Question: I want to know if it is possible to synchronize xticks with xticklabels, in this way:
'''
x = [0,1,2,3,4,5,6,7,8,9,10,11,12,13,14,15,16,17,18,19,20]
XLabels = ['A','B','C','D','E','F','G','H','I','J','K','L','M','N','O','P','Q','R','S','T','U']
'''
Now on screen 0 5 10 15 20, but on second subplot, there is A B C D E.
I want to see: A F K P U.
'''
import matplotlib.pyplot as plt
from matplotlib.ticker import ScalarFormatter, FormatStrFormatter, MultipleLocator # format X scale
import numpy as np
x=[0,1,2,3,4,5,6,7,8,9,10,11,12,13,14,15,16,17,18,19,20]
fig = plt.figure()
ax1 = fig.add_subplot(2,1,1)
ax1.plot((np.arange(min(x), max(x)+1, 1.0)), 'b-')
ax2 = fig.add_subplot(2,1,2) # , sharex=ax1)
ax2.plot((np.arange(min(x), max(x)+1, 1.0)), 'r-')
#plt.setp(ax1.get_xticklabels(), visible=False)
ax2.xaxis.set_major_formatter(FormatStrFormatter('%0d'))
ax2.set_xticklabels(['A','B','C','D','E','F','G','H','I','J','K','L','M','N','O','P','Q','R','S','T','U'], fontsize=12)
plt.show()
'''

How can synchronize, so that I have A F K P U corresponding with 0 5 10 15 20 ?
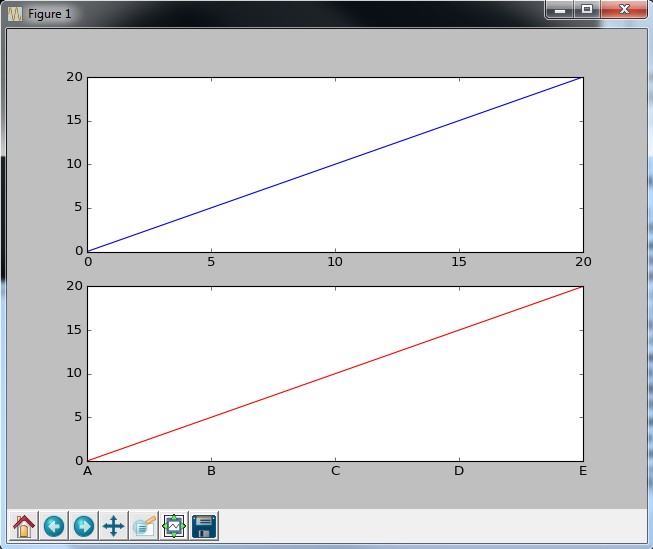
Answer: The easiest option is to set the ticks and ticklabels manually. E.g. if you want to tick every 'N'th integer, you can choose a subset of the lists ('[::N]') to set the ticks and labels to.
'''
import matplotlib.pyplot as plt
import numpy as np
x = [0,1,2,3,4,5,6,7,8,9,10,11,12,13,14,15,16,17,18,19,20]
XLabels = ['A','B','C','D','E','F','G','H','I','J','K','L','M','N','O','P','Q',
'R','S','T','U']
N = 5
fig = plt.figure()
ax1 = fig.add_subplot(2,1,1)
ax1.plot((np.arange(min(x), max(x)+1, 1.0)), 'b-')
ax1.set_xticks(x[::N])
ax2 = fig.add_subplot(2,1,2) # , sharex=ax1)
ax2.plot((np.arange(min(x), max(x)+1, 1.0)), 'r-')
ax2.set_xticks(x[::N])
ax2.set_xticklabels(XLabels[::N], fontsize=12)
plt.show()
'''
In order to kind of automate this, you can use a 'FuncFormatter', which selects the correct letter from the 'XLabels' list according to the tick's location.
'''
import matplotlib.pyplot as plt
from matplotlib.ticker import ScalarFormatter, FuncFormatter, MultipleLocator
import numpy as np
x = [0,1,2,3,4,5,6,7,8,9,10,11,12,13,14,15,16,17,18,19,20]
XLabels = ['A','B','C','D','E','F','G','H','I','J','K','L','M','N','O','P','Q',
'R','S','T','U']
N = 5
fig = plt.figure()
ax1 = fig.add_subplot(2,1,1)
ax1.plot((np.arange(min(x), max(x)+1, 1.0)), 'b-')
ax1.xaxis.set_major_locator(MultipleLocator(N))
ax2 = fig.add_subplot(2,1,2) # , sharex=ax1)
ax2.plot((np.arange(min(x), max(x)+1, 1.0)), 'r-')
def f(c,pos):
if int(c) in x:
d = dict(zip(x,XLabels))
return d[int(c)]
else:
return ""
ax2.xaxis.set_major_locator(MultipleLocator(N))
ax2.xaxis.set_major_formatter(FuncFormatter(f))
plt.show()
'''